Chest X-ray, PA view. Patient: 56 years old, sex M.
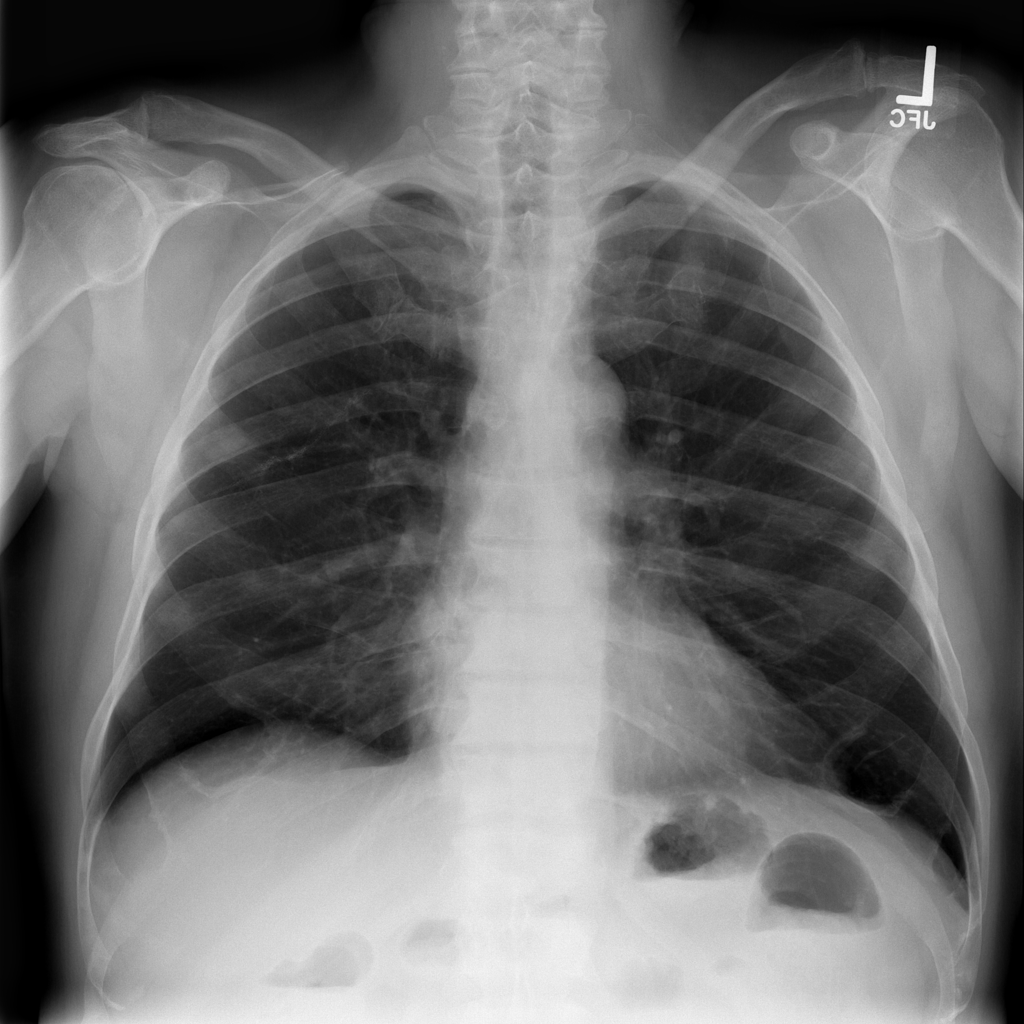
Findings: No Finding